Current action and preconditions to check: trajectory_clear

Your task: For each precondition in the list above, predict whether it will hold at this action.

Consider the current scene as observed from the mobile robot's camera, and analyze the predicted future states of all dynamic agents (e.g., people, animals, vehicles, or any moving entities) within the NEXT SECOND.

IMPORTANT: Only answer "very likely" if you are absolutely certain—based on strong, clear evidence—that a dynamic agent will violate the precondition in the predicted future state. Do NOT answer "very likely" for unlikely, ambiguous, or low-probability risks.

Ask yourself for each precondition: Is there a high probability, with clear and convincing evidence, that the predicted future states of any dynamic agent will interfere with the predicted future state of the currently executing action within the NEXT SECOND, causing that precondition to fail?

Assess the risk level based on these predictions. Use "likely" or "very likely" if motions create a clear risk of interference.

Use "neutral" or "improbable" if agents are nearby but their predicted paths are clearly diverging or non-conflicting.

Failure Risk Categories: "very improbable", "improbable", "neutral", "likely", "very likely"

Answer Format: Output ONLY the probability_of_failure value from these categories: "very improbable", "improbable", "neutral", "likely", "very likely"

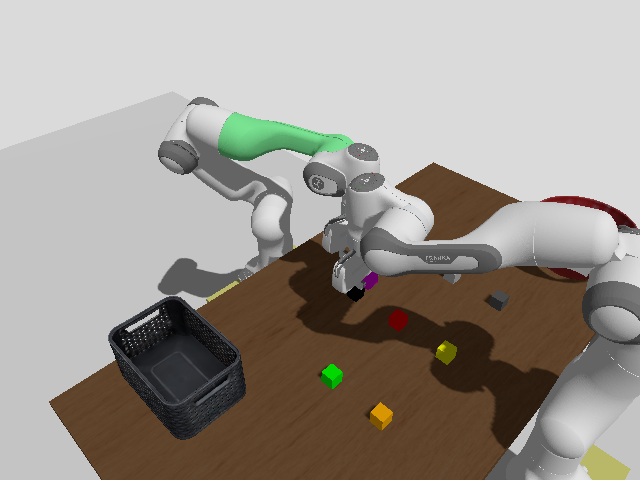

Answer: likely